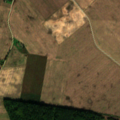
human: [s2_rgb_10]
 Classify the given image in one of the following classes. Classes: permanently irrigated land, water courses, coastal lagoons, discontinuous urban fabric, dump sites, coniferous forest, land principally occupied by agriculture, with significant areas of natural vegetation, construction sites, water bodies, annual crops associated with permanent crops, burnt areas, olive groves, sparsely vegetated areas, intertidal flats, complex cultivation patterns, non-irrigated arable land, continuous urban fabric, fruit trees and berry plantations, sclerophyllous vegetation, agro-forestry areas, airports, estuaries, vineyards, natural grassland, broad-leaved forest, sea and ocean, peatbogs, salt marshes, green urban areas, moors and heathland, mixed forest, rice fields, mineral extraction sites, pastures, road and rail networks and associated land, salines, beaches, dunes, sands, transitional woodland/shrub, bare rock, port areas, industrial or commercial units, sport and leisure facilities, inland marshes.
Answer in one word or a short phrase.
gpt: non-irrigated arable land, land principally occupied by agriculture, with significant areas of natural vegetation, broad-leaved forest